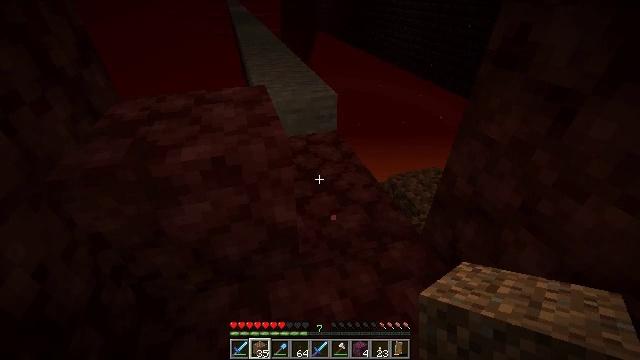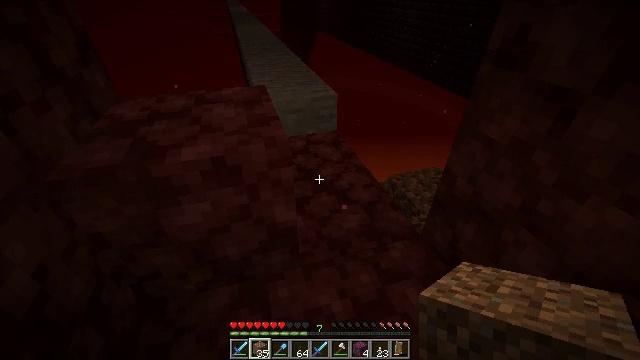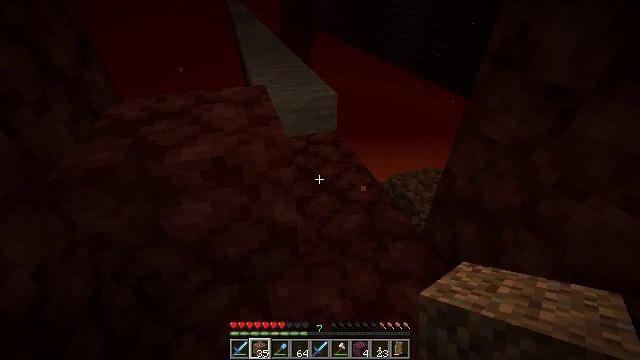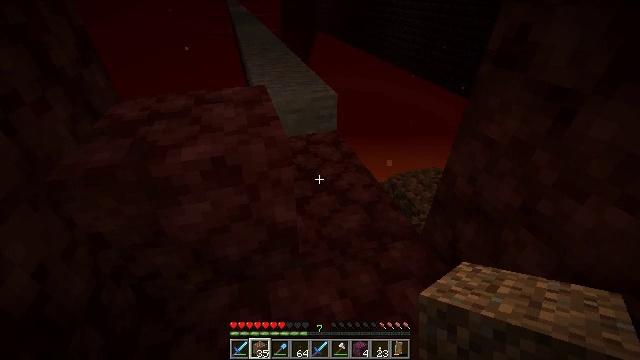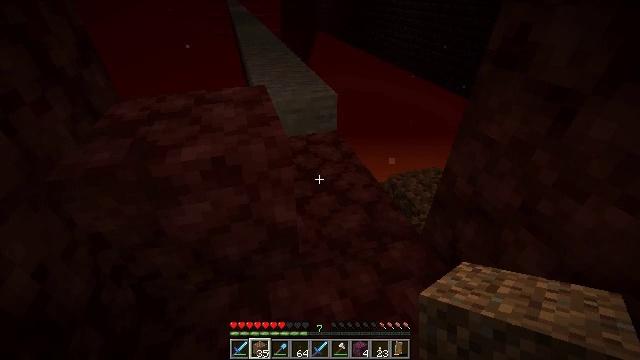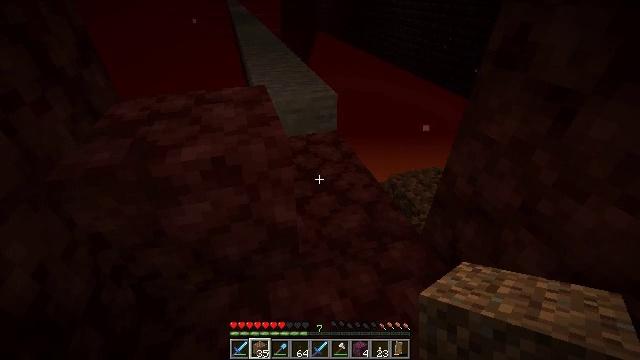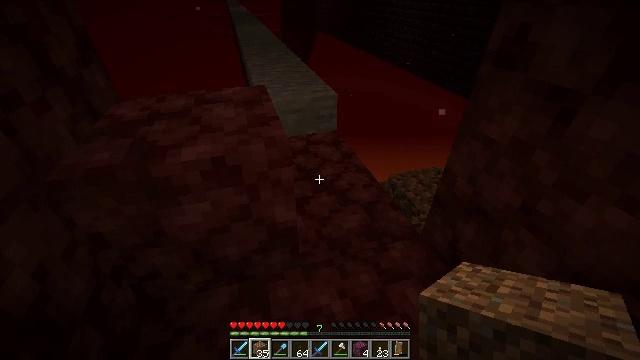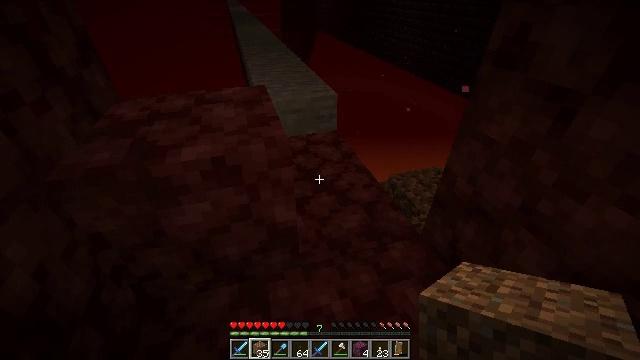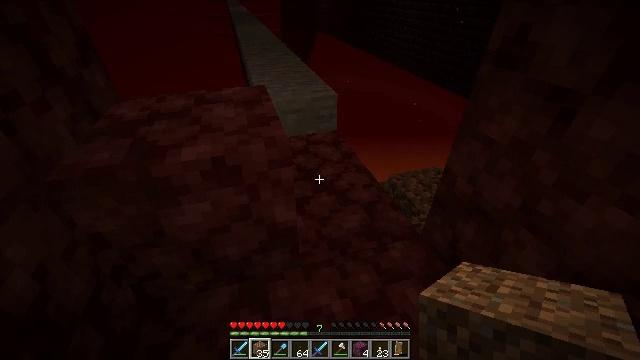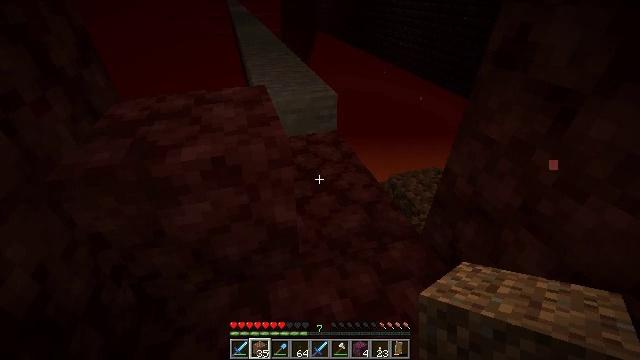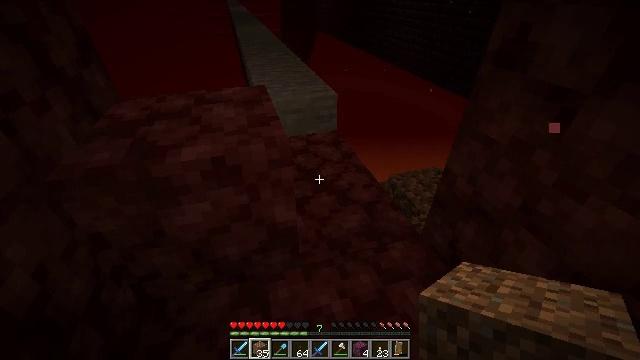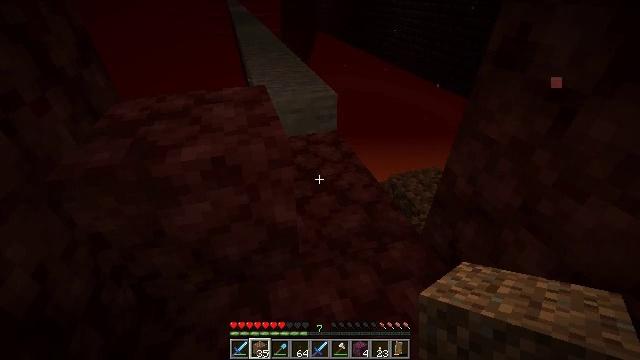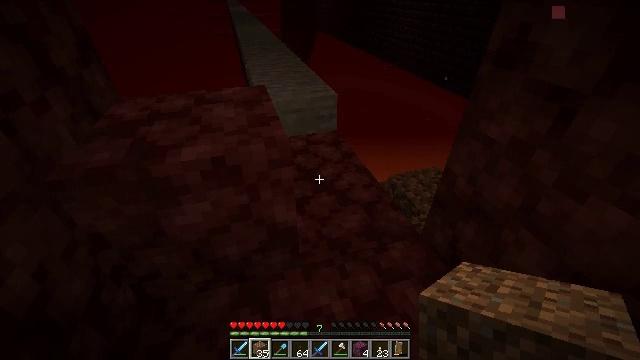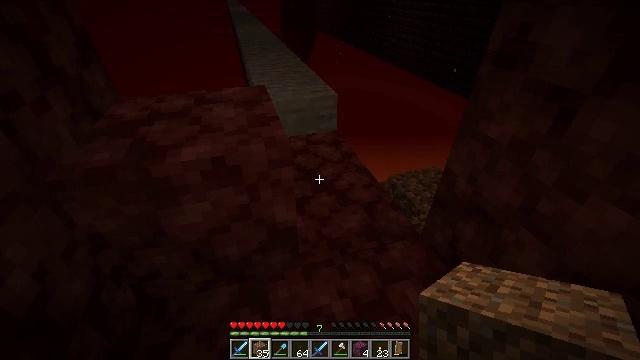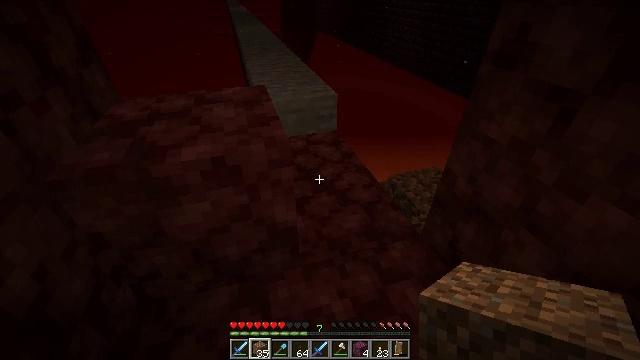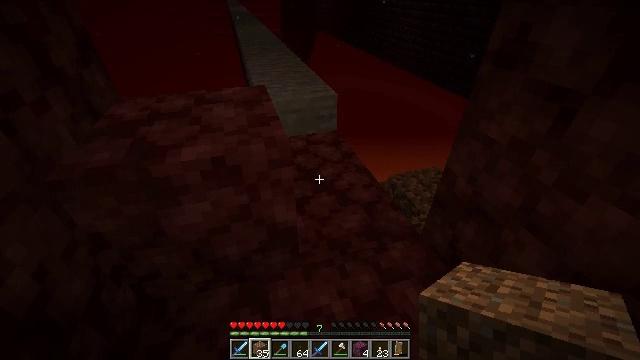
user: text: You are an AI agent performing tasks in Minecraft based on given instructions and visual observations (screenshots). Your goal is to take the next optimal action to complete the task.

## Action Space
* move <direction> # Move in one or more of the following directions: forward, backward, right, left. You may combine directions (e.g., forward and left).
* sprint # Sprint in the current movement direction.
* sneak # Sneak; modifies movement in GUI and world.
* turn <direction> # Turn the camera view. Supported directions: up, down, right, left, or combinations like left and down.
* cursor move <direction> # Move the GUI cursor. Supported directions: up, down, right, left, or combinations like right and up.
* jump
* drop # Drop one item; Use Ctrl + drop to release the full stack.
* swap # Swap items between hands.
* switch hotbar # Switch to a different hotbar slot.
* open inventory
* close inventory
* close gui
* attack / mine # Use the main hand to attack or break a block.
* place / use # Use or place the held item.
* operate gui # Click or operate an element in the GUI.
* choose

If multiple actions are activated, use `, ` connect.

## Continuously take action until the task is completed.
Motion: motion action
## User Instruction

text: Open inventory to craft crimson planks with crimson stems.
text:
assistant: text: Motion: no_op
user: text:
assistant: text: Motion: no_op
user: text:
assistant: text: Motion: no_op
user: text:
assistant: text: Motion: no_op
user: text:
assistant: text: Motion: no_op
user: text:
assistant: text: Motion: no_op
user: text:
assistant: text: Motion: no_op
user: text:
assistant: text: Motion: no_op
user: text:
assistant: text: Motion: no_op
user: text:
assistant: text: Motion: no_op
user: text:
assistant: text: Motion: no_op
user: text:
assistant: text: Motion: no_op
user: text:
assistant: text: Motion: no_op
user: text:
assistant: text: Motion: no_op
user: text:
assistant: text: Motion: no_op
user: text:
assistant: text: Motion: no_op
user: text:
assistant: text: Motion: no_op
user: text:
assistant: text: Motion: no_op
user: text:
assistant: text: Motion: no_op
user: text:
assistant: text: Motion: no_op
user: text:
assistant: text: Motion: no_op
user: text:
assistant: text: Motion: no_op
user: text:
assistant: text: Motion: no_op
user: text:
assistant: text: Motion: no_op
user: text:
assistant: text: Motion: no_op
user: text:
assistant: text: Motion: no_op
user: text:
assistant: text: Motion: no_op
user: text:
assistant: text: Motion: no_op
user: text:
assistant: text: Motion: no_op
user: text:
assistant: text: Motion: no_op